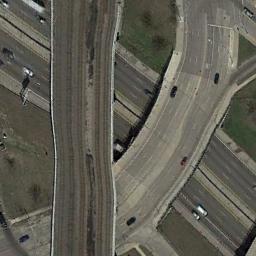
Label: overpass